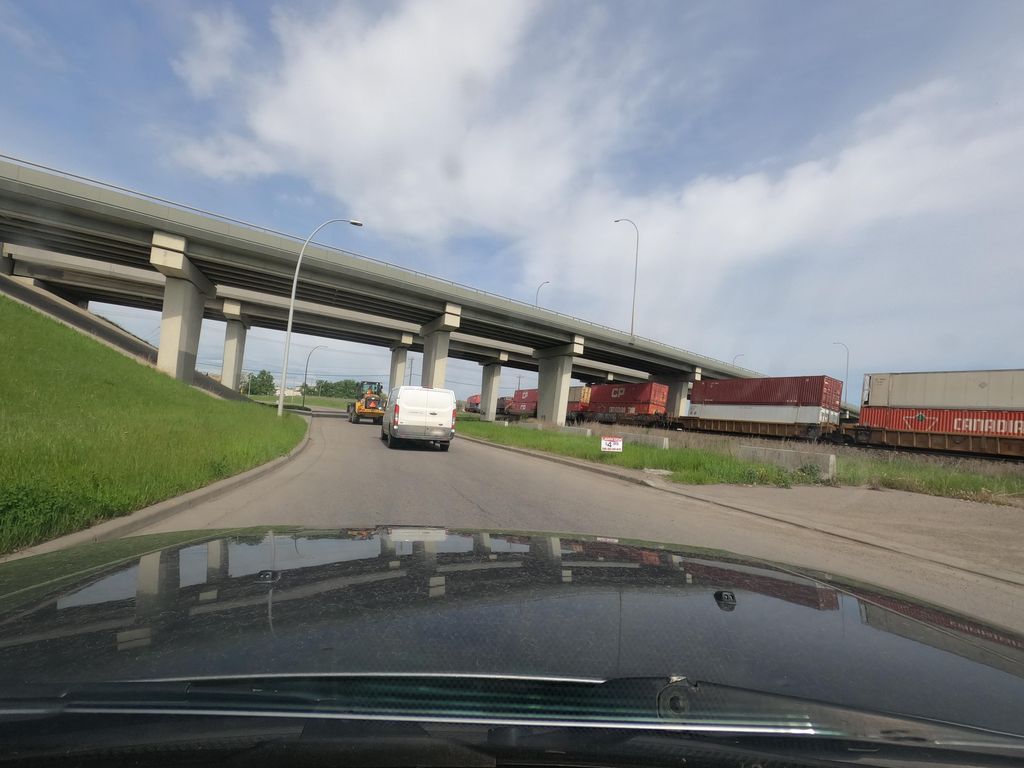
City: calgary